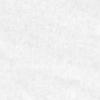
Label: no_change